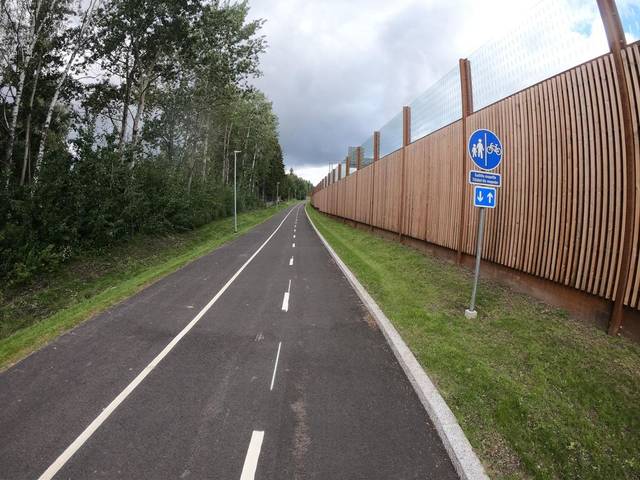
Region: Finland
Coordinates: 60.192, 24.806